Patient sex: F
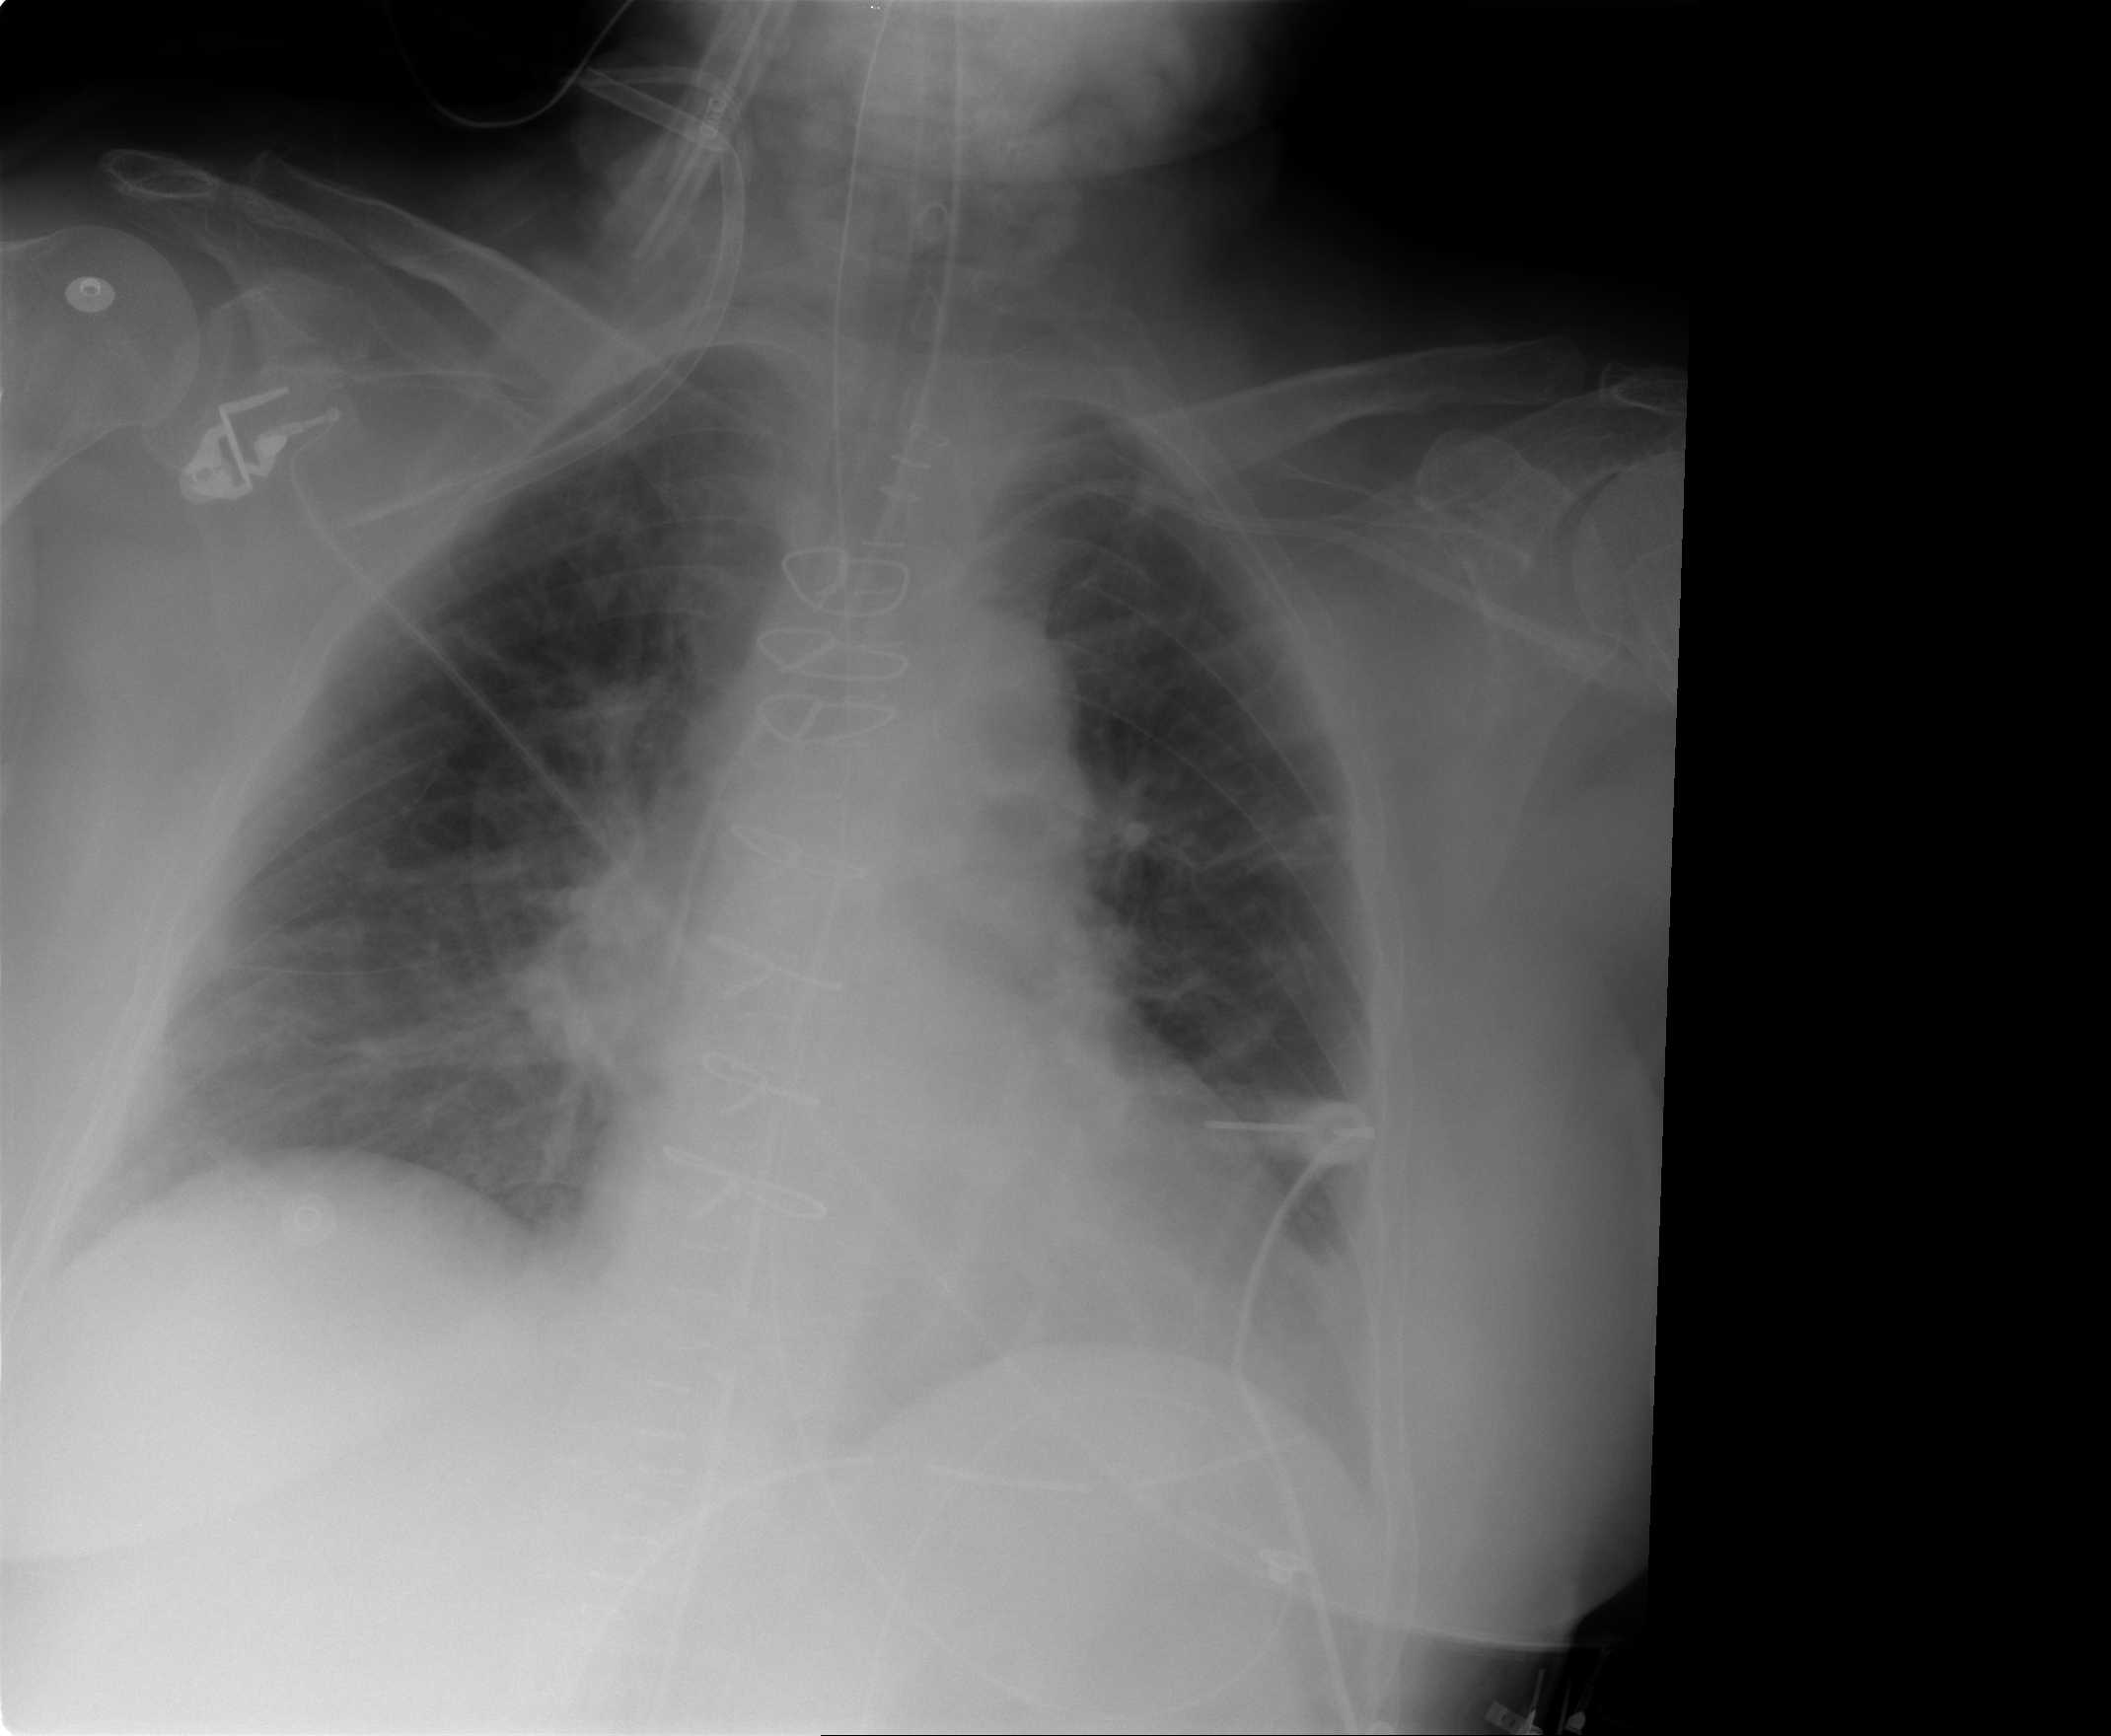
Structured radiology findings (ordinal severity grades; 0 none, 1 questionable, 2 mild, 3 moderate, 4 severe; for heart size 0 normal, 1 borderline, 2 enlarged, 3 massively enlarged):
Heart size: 0
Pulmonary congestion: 2
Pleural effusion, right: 0
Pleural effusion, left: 0
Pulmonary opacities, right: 0
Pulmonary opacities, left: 0
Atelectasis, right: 2
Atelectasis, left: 2